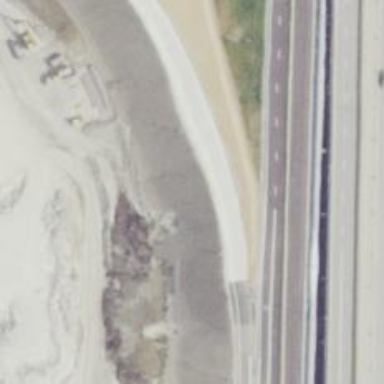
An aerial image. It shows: Motorway link.